Field crop: maize
Growth stage: 2
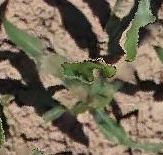
Species: maize